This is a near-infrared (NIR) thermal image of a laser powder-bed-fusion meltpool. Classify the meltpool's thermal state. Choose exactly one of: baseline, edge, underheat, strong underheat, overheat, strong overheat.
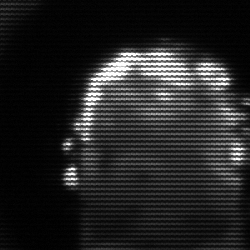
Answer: baseline